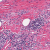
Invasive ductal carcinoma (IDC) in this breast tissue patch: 0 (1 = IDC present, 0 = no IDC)